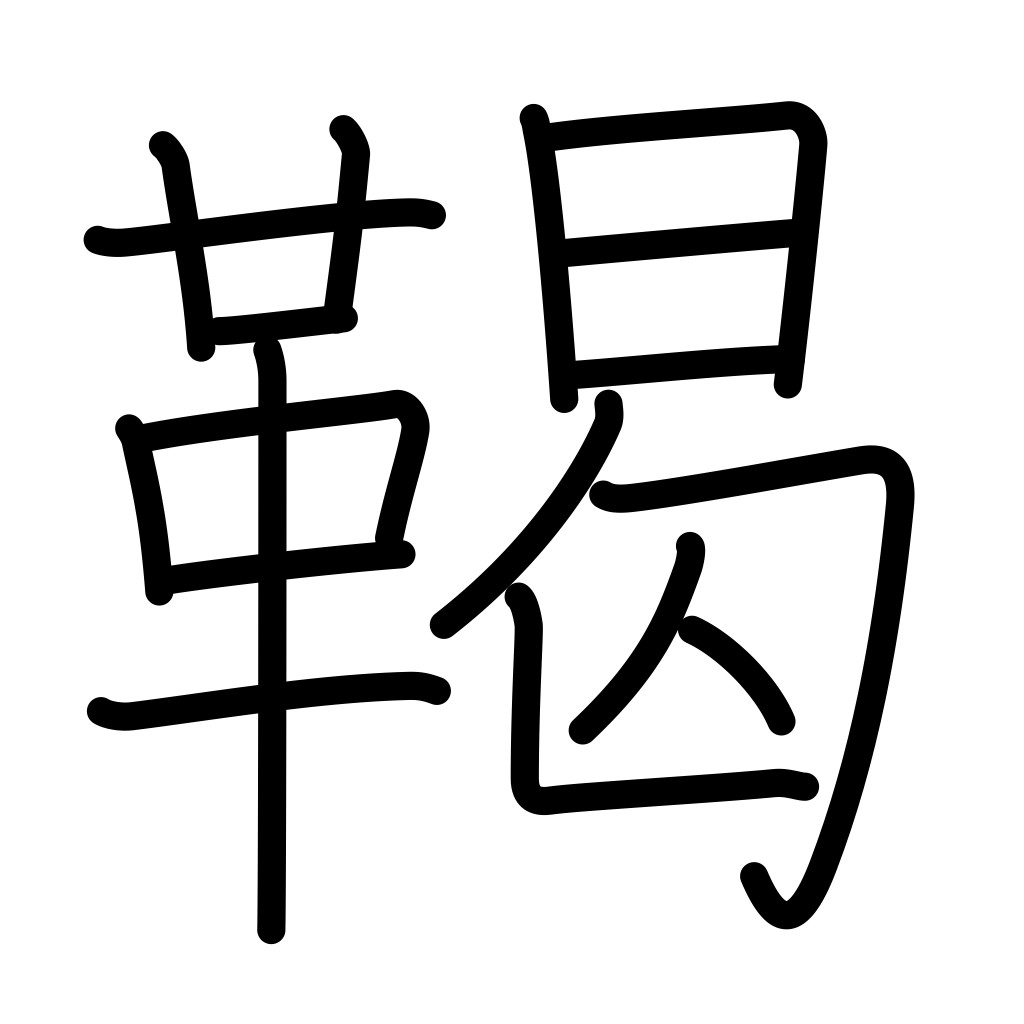
Meaning: leather boots, drum, tribe name